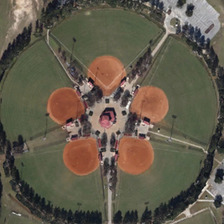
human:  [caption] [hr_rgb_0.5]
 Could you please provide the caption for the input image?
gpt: five baseball fields are surrounded by many green trees .

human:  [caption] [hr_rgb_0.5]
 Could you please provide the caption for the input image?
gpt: five baseball fields are surrounded by many green trees .

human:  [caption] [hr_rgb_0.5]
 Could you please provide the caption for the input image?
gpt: five baseball fields are surrounded by many green trees .

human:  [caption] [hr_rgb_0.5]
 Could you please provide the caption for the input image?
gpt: five baseball fields are surrounded by many green trees .

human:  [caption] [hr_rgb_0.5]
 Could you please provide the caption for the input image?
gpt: five baseball fields are surrounded by many green trees .